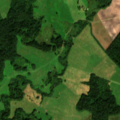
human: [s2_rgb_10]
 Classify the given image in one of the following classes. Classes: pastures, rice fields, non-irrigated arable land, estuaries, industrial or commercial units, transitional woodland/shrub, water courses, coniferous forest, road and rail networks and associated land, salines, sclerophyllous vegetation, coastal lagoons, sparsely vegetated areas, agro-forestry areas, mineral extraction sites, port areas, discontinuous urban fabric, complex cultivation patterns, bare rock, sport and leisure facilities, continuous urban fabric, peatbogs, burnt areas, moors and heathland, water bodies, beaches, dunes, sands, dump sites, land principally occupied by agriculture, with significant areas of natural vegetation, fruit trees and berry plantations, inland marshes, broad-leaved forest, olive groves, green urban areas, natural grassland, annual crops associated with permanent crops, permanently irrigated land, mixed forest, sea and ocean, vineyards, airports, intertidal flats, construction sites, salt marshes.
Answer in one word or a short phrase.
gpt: non-irrigated arable land, land principally occupied by agriculture, with significant areas of natural vegetation, mixed forest